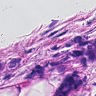
Metastatic tissue present: yes